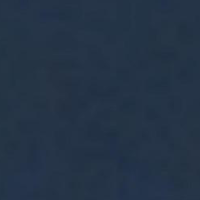
EUNIS habitat code: 14
Species observed at this site:
Podiceps cristatus
Cygnus olor
Cyanistes caeruleus
Fulica atra
Anas platyrhynchos
Fringilla coelebs
Columba livia
Coloeus monedula
Turdus merula